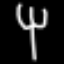
Label: fork